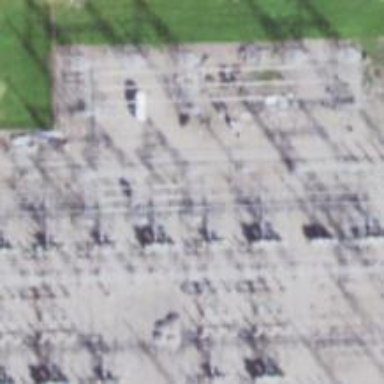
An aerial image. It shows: Switch for power supply.